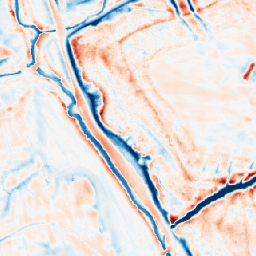
Category: edge_preserving
Decomposition family: bilateral
Decomposition parameters: d: 21
sigma_color: 75
sigma_space: 75
Upsampling method: nearest
Upsampling parameters: scale: 4
Upsampling scale: 4